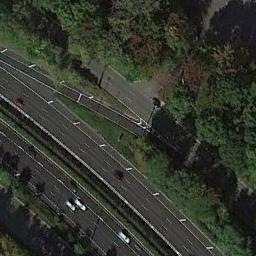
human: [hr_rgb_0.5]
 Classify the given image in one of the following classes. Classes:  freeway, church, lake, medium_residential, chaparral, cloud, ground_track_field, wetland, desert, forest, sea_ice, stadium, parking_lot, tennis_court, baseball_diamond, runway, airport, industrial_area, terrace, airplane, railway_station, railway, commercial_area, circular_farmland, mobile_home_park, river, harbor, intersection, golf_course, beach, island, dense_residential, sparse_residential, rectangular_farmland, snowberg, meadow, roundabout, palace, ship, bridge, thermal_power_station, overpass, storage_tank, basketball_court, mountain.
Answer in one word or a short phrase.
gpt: freeway